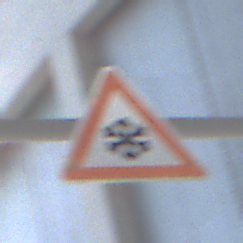
Verkehrszeichen: SchneeOderEisglaette
Umgebung: Outdoor, Urban
Tageszeit: MorningAfternoon
Wetter: PartlyCloudy
Licht: Natural
Jahreszeit: NotSpecified
Kontrast: HighContrast